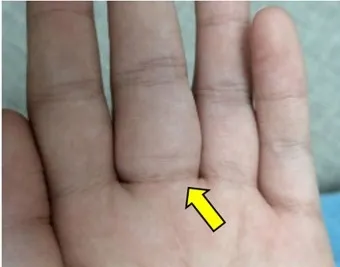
GCTTS presenting in a young child. (A) Presence of a soft tissue mass along the third digit of left hand.
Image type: medical_photograph (skin_photograph)